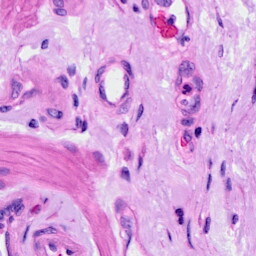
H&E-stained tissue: Ovarian